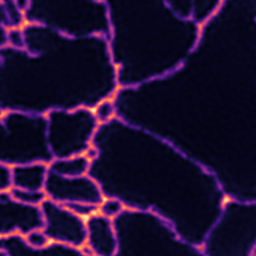
Label: Super-resolution ER image